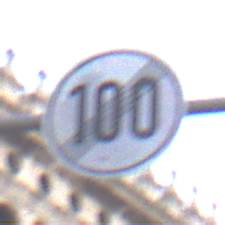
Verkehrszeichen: EndeGeschwindigkeit100
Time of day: SunriseSunset
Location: Outdoor (Urban)
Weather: PartlyCloudy
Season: NotSpecified
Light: Natural